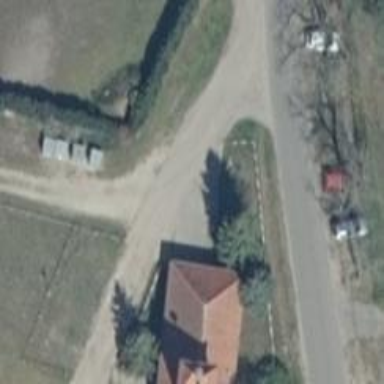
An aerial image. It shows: Residential road with ground surface.